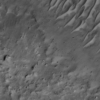
Label: not_dusty